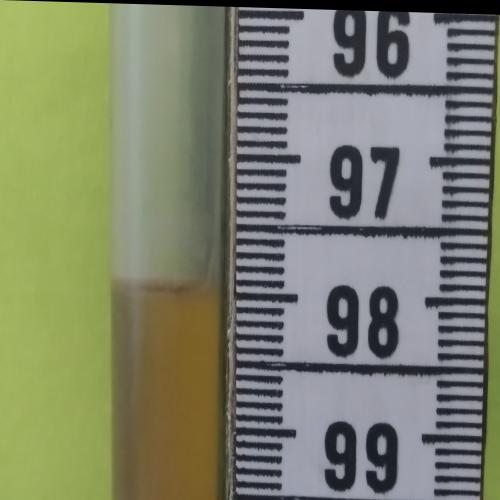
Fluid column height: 98.0 cm